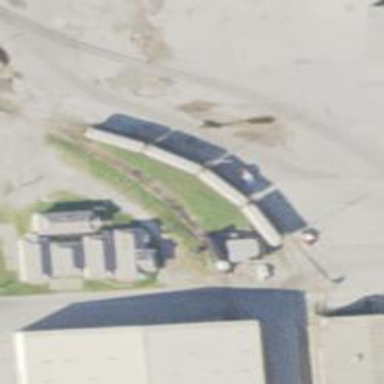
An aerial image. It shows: Rail spur service.